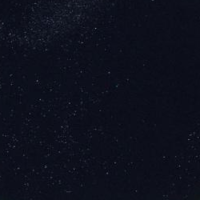
EUNIS habitat code: 14
Species observed at this site:
Gypaetus barbatus
Aquila chrysaetos
Turdus torquatus